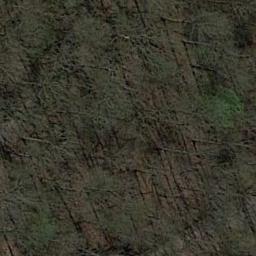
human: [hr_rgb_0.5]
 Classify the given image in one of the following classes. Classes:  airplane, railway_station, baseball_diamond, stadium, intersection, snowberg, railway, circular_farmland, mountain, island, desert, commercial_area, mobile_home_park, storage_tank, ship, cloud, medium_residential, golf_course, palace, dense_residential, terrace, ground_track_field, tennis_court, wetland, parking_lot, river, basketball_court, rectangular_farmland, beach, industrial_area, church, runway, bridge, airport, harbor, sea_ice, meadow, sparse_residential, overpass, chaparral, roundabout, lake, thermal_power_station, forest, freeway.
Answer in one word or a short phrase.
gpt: forest